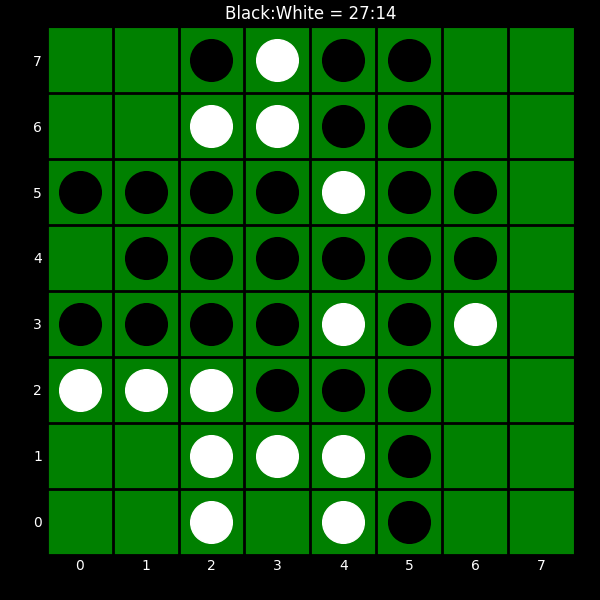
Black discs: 27
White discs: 14